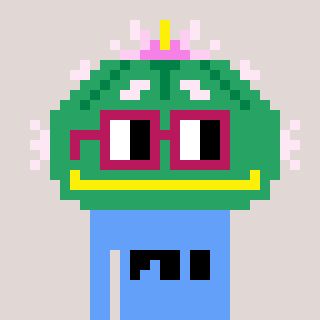
a pixel art character with square dark red glasses, a peyote-shaped head and a blue-colored body on a warm background